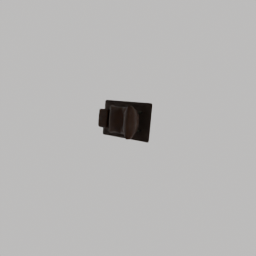
Label: furniture